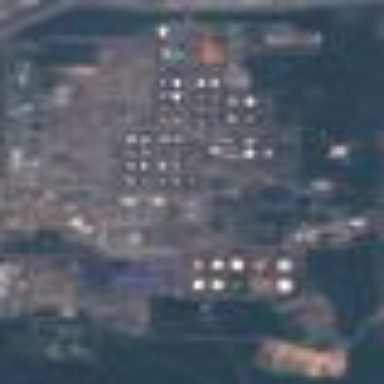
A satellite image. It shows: Industrial area with refinery.